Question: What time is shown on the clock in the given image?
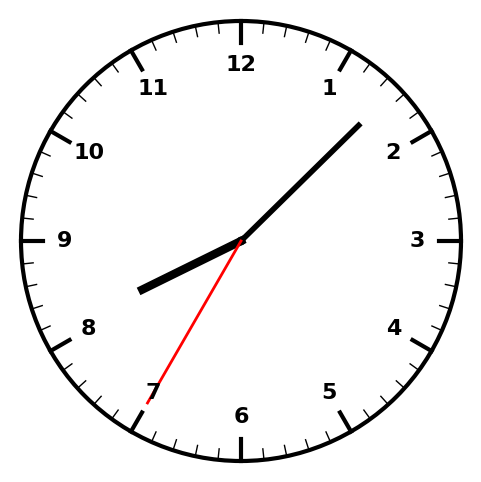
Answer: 08:07:35